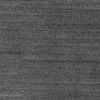
Atmospheric dust classification: dusty